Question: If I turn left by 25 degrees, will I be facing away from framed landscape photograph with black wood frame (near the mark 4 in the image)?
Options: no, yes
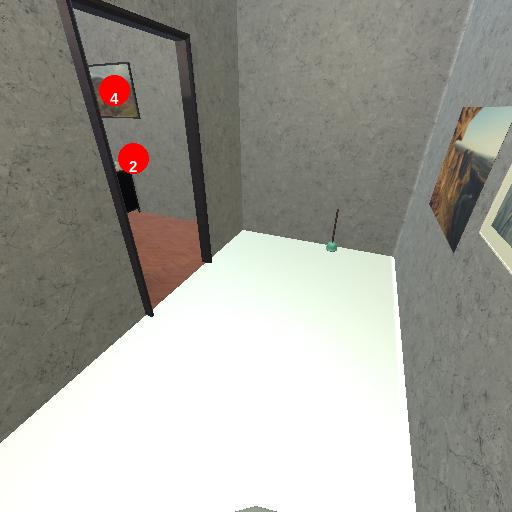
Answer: no